Question: I have following query:
'''
select U.IdUser,U.memberID,SL.Title from users U
inner join statuslist SL on
U.idStatus=SL.IdStatus
where U.idOrg='1'and isnull(U.memberID,'')!=''
order by U.memberID
'''
It gives me result:

Here i want to have B12 MemberID to come before B110 (means 12 comes before 110 thats why).
How can i acheive it??
I tried below...
'''
select U.IdUser,U.memberID,SL.Title from users U
inner join statuslist SL on
U.idStatus=SL.IdStatus
where U.idOrg='1'and isnull(U.memberID,'')!=''
order by Substring(U.memberID,2,LEN(U.memberID))
'''
But not giving correct results.
Please help me.
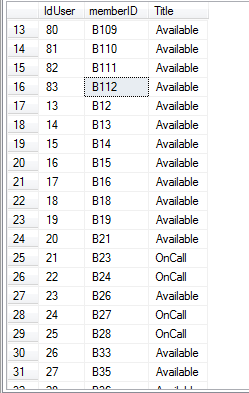
Answer: It is because of difference between 'order by with strings' and 'order by with numbers':
'''
select U.IdUser,U.memberID,SL.Title from users U
inner join statuslist SL on
U.idStatus=SL.IdStatus
where U.idOrg='1'and isnull(U.memberID,'')!=''
order by CAST(Substring(U.memberID,2,LEN(U.memberID)-1) AS INT);
select U.IdUser,U.memberID,SL.Title from users U
inner join statuslist SL on
U.idStatus=SL.IdStatus
where U.idOrg='1'and isnull(U.memberID,'')!=''
order by CONVERT(INT,Substring(U.memberID,2,LEN(U.memberID)-1));
'''